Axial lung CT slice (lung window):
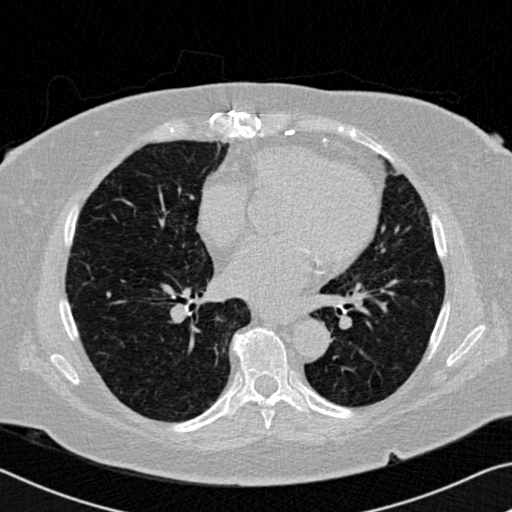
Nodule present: no